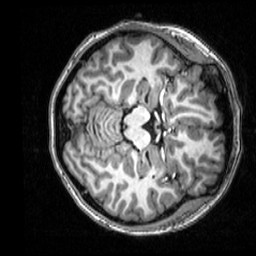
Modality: T1w
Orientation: axial
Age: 21
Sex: female
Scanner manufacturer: siemens
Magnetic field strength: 3 T
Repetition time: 2.53 s
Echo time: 0.00339 s